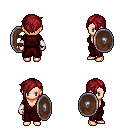
a pixel art fantasy rpg character, female body template, human, light skin, red robe, metal pants, brunette pixie cut hairstyle, white cloth bracers, shield, four views (front, back, left, right), 2x2 character sprite sheet, small pixel art, hard edges, no anti-aliasing